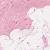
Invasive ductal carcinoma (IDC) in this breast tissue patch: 0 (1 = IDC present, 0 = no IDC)